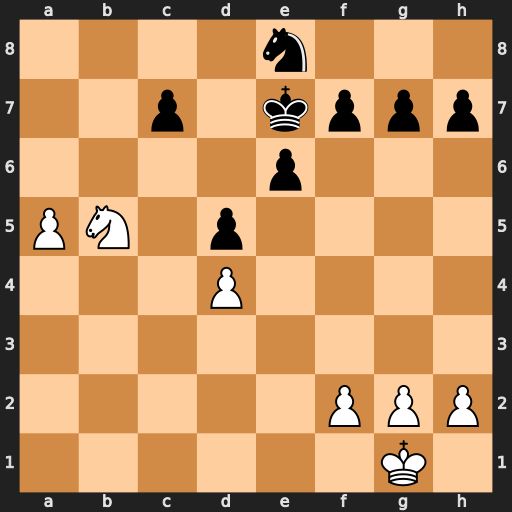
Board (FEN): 4n3/2p1kppp/4p3/PN1p4/3P4/8/5PPP/6K1
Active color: w
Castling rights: -
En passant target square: -
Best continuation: a6 c6 a7 cxb5 a8=Q